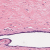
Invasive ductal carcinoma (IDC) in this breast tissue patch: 0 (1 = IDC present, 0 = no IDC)